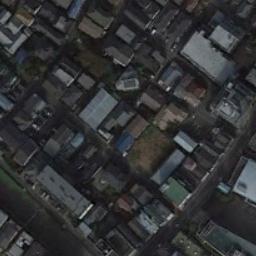
Label: residential